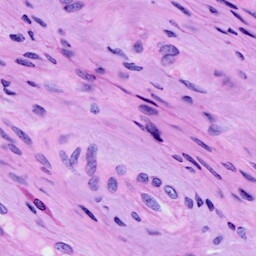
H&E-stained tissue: Cervix